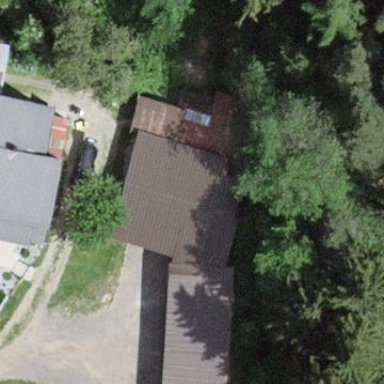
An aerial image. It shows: Shed.